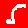
Digit: 5